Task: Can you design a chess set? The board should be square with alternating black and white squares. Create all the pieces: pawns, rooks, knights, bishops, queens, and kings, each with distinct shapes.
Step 108:
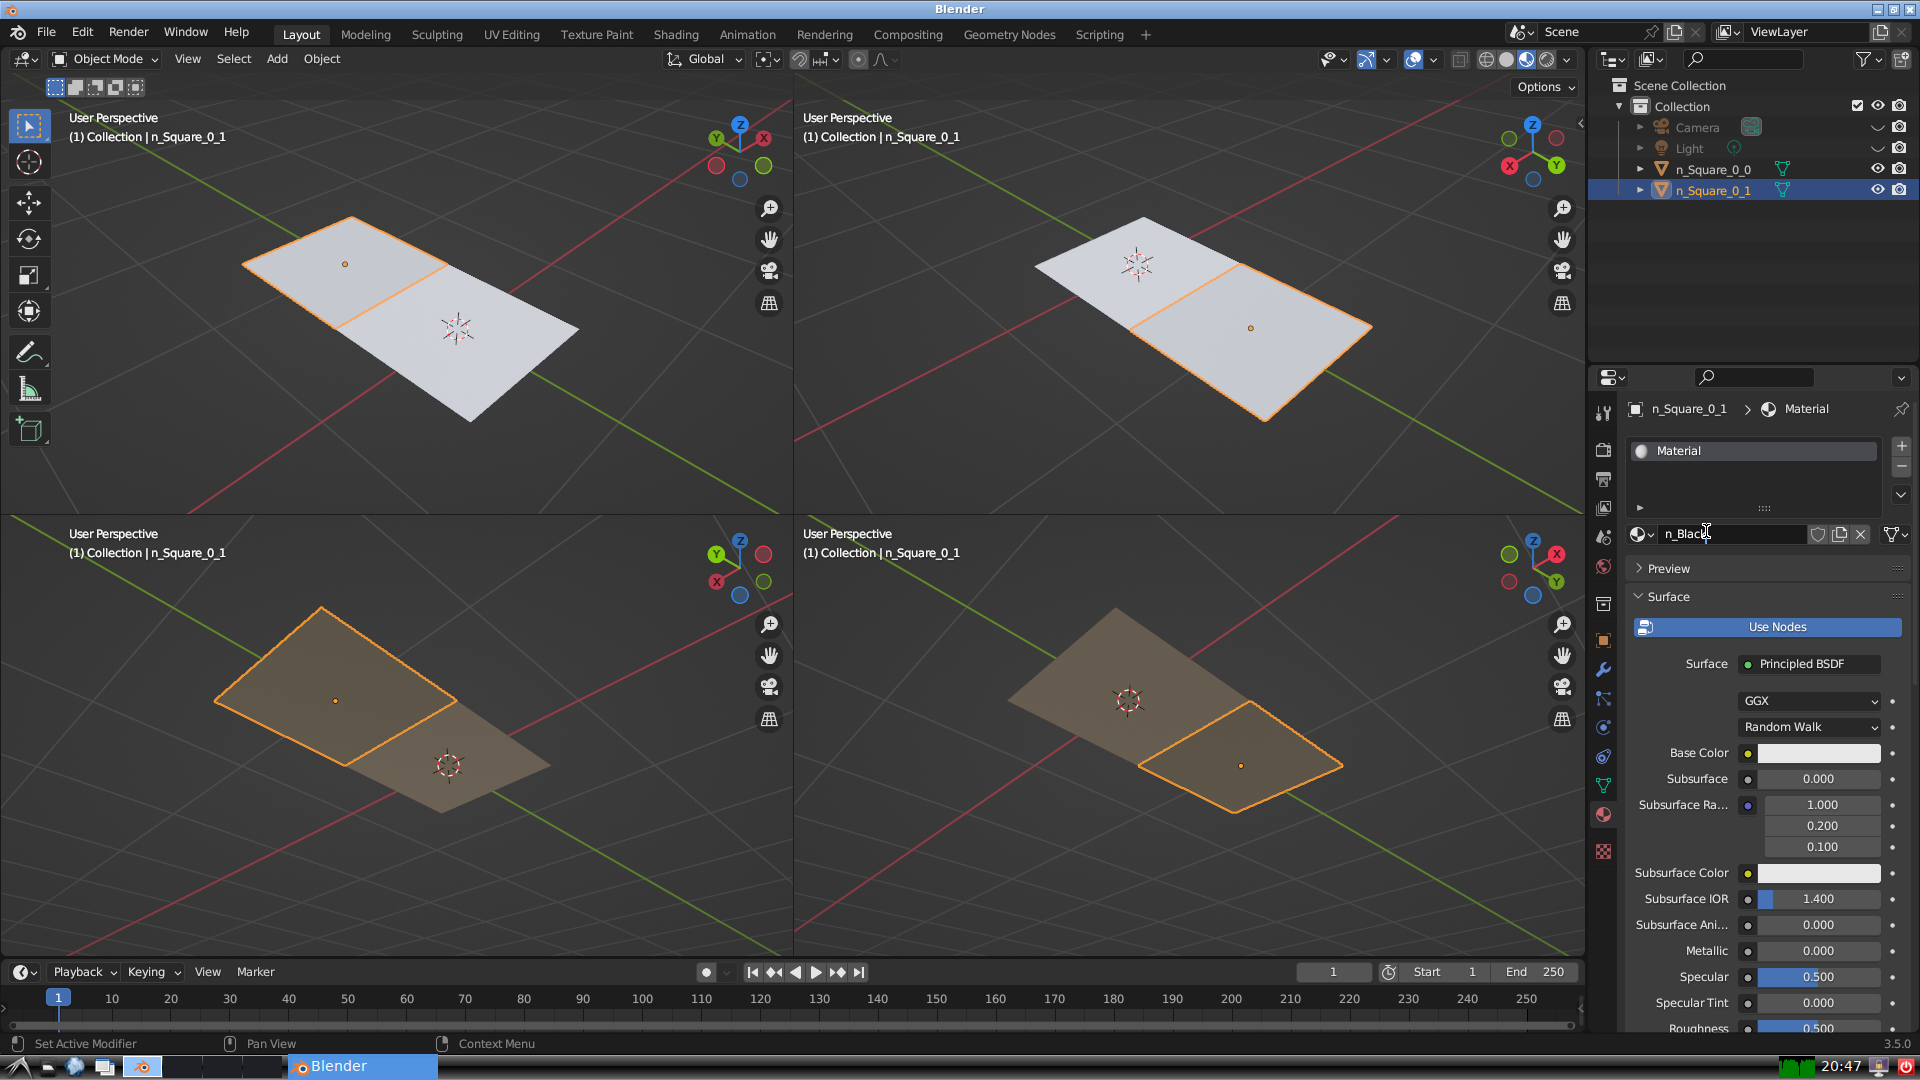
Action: {"key_press": ['Return']}